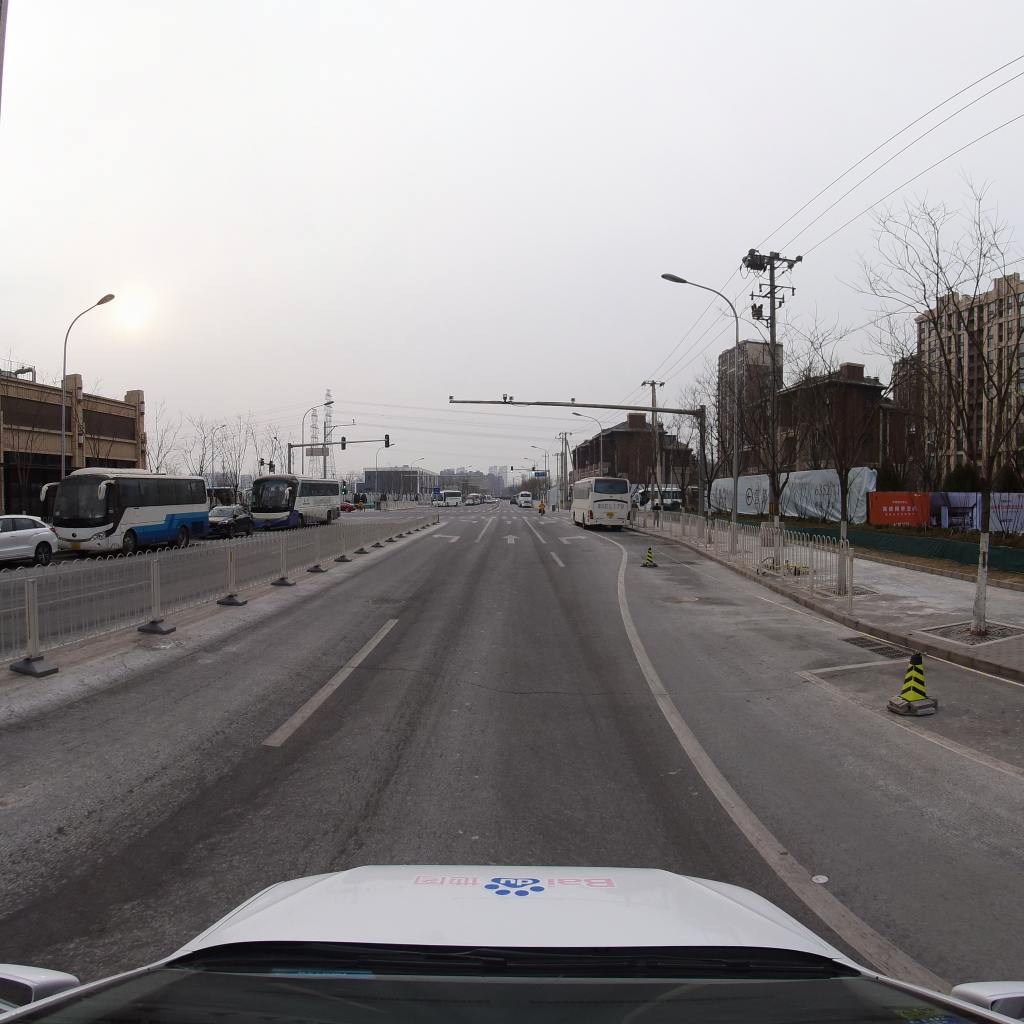
Region: Fengtai
Road damage annotations: manhole cover, manhole cover, transverse crack